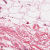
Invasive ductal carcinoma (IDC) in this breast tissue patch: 0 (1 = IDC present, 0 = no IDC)